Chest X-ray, PA view. Patient: 62 years old, sex M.
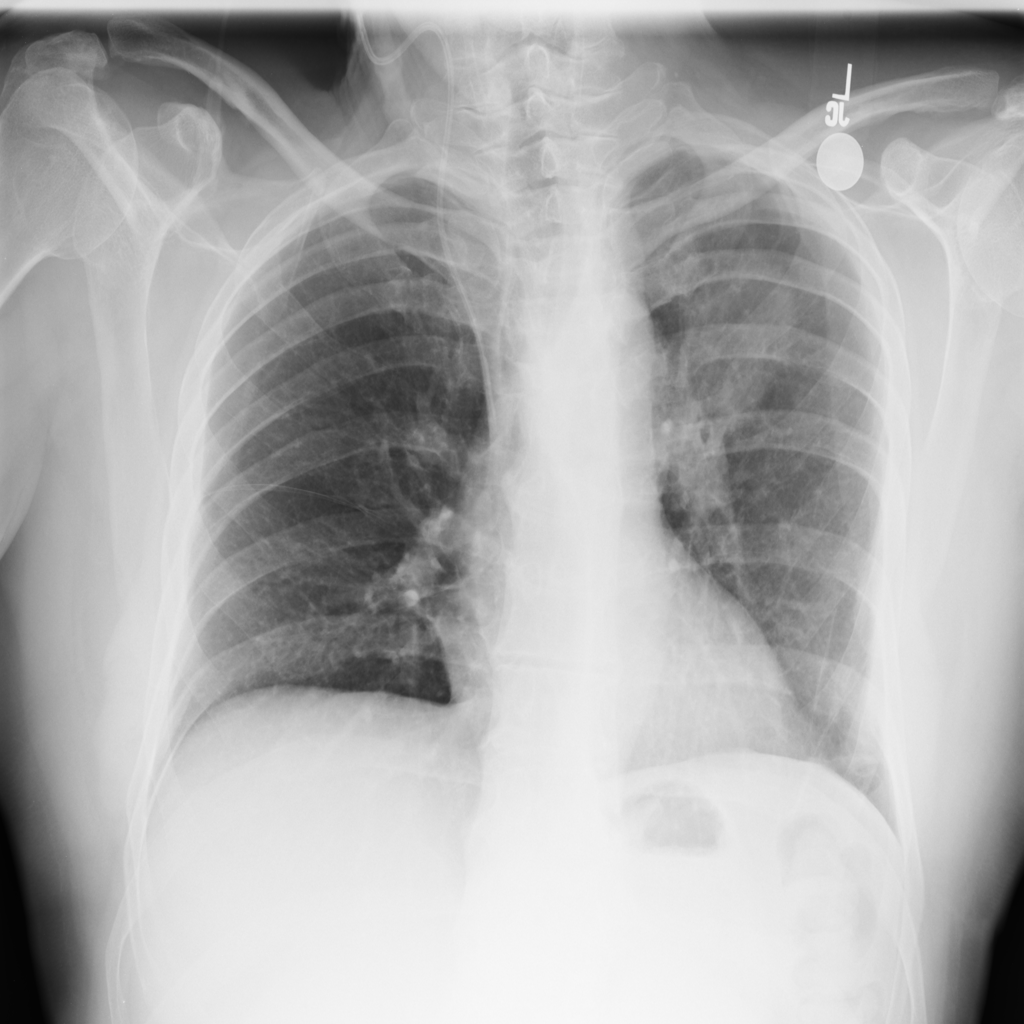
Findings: No Finding